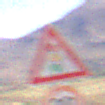
Verkehrszeichen: Lichtzeichenanlage
Zusatzzeichen unten: Geschwindigkeit30
Umgebung: Outdoor, Nature
Tageszeit: Midday
Wetter: Clear
Licht: Natural
Jahreszeit: NotSpecified
Kontrast: HighContrast